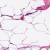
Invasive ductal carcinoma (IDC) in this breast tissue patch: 0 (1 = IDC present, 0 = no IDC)